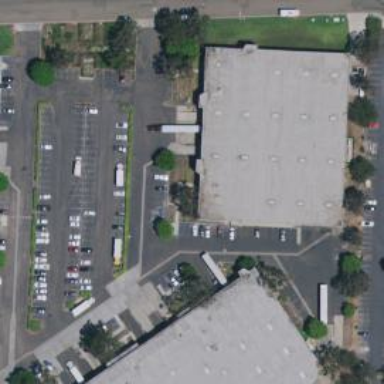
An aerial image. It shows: Industrial building.